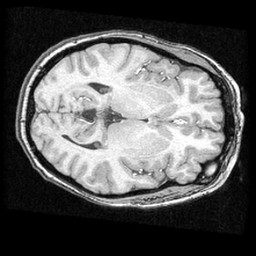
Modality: T1w
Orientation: axial
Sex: female
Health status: ill
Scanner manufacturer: ge
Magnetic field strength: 1.5 T
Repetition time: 21 s
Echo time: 0.008 s